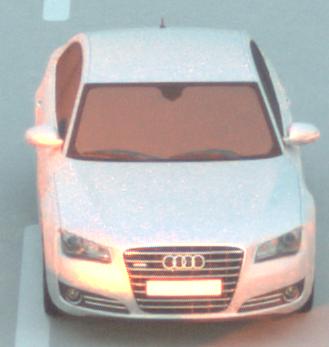
Make: Audi
Model: A8 D4
Model produced from: 2009
Model produced until: 2017
Doors: 4
Color: white
Road condition: dry road
Daytime: sunrise or sunset
Contrast: medium contrast